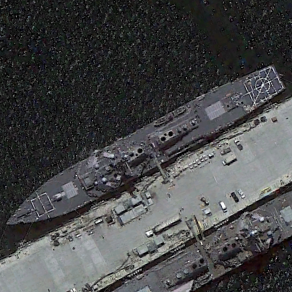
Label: destroyer